Question: is there a way i can decorate my polar/radial plots with 'notches' at locations r=0 or r=outer_edge? below is an example. By 'notches' i mean the red and blue lines at the origin and at the edge of the plot.

The code below can be used to generate a polar plot.
'''
import numpy as np
import matplotlib.pyplot as plt
data = [-121,87,118,87,109,-139,-112,115,153,-109,-106,-92,75,-98,103,-89,
152,114,77,-109,77,107,-77,106,-158,-71,-166,97,144,-166,138,39,130,
-71,-76,-82,128,74,-47,94,-119,130,76,-86,-85,108,-78,-96,-113,82,
127,-168,72,83,-61,-99,-83,-130,-69,43]
r = np.arange(0, len(data))
ax = plt.subplot(111,polar=True)
ax.scatter(data,r)
plt.show()
'''
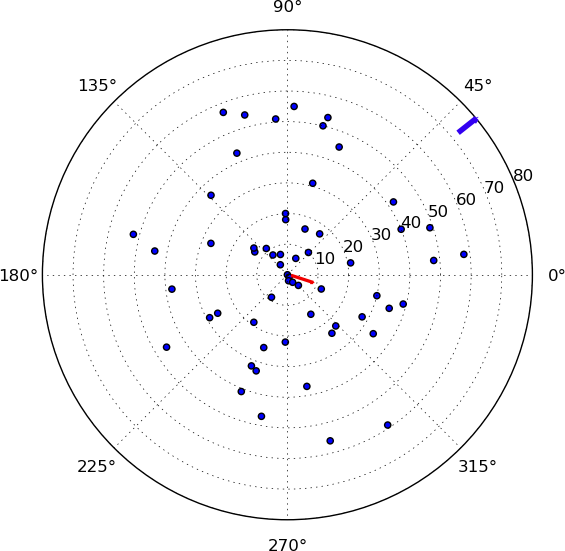
Answer: You could use annotate:
'''
plt.annotate(' ',xy=(0, 0), # theta, radius
xytext = (-np.pi/10,len(data)/6.),
textcoords='data',
arrowprops=dict(facecolor='red', shrink=0.05))
plt.annotate(' ',xy=(np.pi/4.2, 1.355*max(r)), # theta, radius
xytext = (np.pi/4.2, 1.2*max(r)),
textcoords='data',
arrowprops=dict(facecolor='blue', shrink=0.05))
'''
Or you can use plot:
'''
rmax = ax.get_rmax()
theta_startstop = [2*[-np.pi/10],2*[np.pi/4.2]]
r_startstop = [[0,0.1*rmax],[0.9*rmax,rmax]]
notchcolor = ['red', 'blue']
for i in range(len(r_startstop)):
ax.plot(np.array(theta_startstop[i]), np.array(r_startstop[i]),
lw=3, c=notchcolor[i])
ax.set_rmax(rmax)
'''
The result will be: